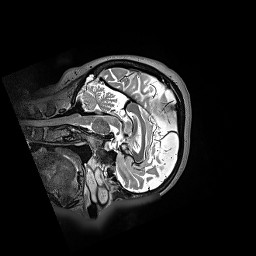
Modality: T2w
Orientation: sagittal
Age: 61
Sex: male